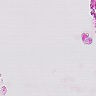
Metastatic tissue present: no